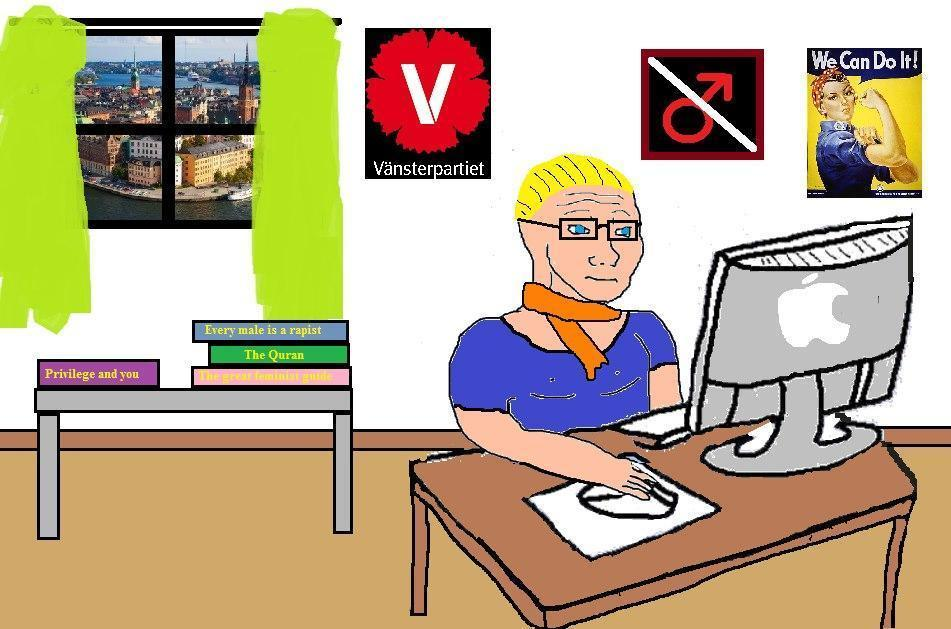
Label: 5_Wojak_with_Background